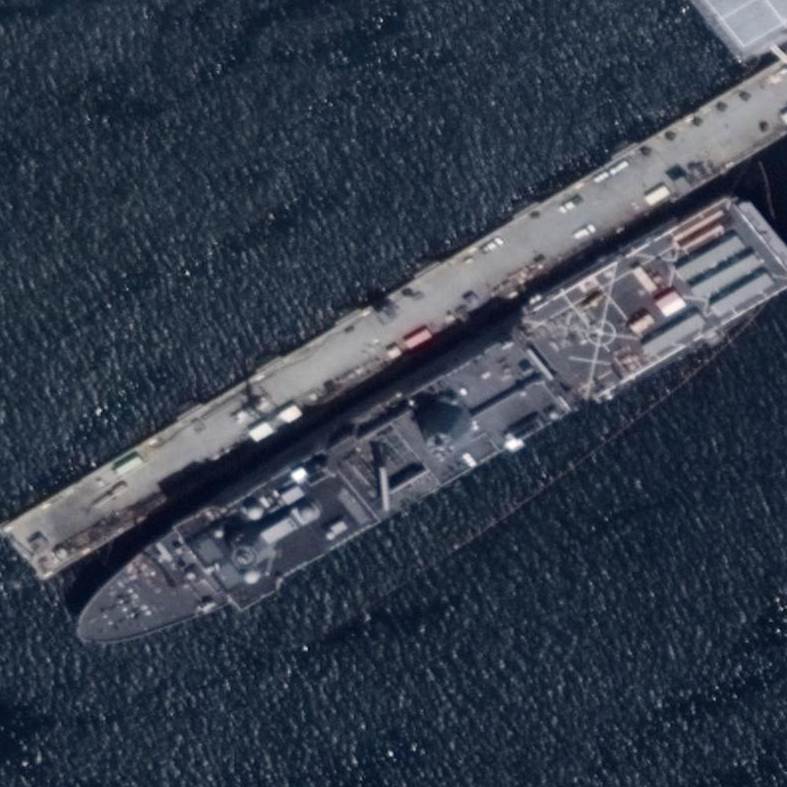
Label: combat